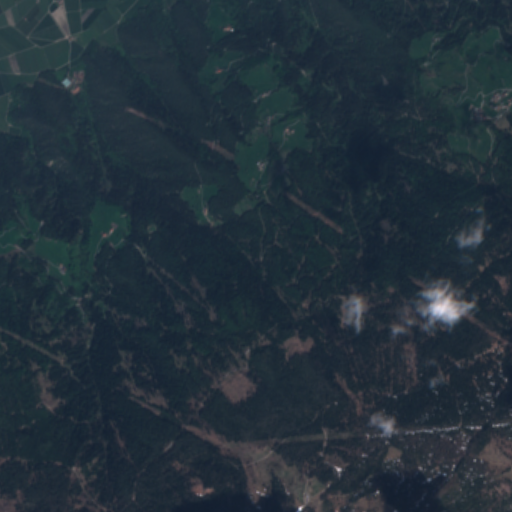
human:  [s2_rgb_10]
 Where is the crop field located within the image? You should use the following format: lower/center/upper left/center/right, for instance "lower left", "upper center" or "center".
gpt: The crop field is located in the center left of the image.
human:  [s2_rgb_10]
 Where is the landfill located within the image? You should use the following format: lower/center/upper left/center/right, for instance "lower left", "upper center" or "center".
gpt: The landfill is located in the upper left of the image.
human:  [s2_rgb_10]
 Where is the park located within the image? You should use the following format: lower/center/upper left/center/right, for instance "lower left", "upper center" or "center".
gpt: The park is located in the upper right of the image.
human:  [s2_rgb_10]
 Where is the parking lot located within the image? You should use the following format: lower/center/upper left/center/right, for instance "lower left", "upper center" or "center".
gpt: The parking lot is located in the upper right of the image.
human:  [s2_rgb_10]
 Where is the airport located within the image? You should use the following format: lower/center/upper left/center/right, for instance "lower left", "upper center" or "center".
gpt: There is no airport in the image.